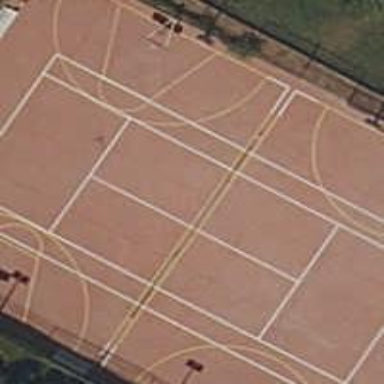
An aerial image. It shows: Tennis court on pitch designated for leisure land.